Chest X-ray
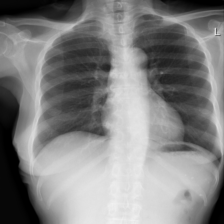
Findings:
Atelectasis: negative
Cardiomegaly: negative
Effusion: negative
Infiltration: negative
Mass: negative
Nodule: negative
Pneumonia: negative
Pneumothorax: negative
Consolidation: negative
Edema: negative
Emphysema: negative
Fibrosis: negative
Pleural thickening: negative
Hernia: negative